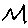
Label: zigzag